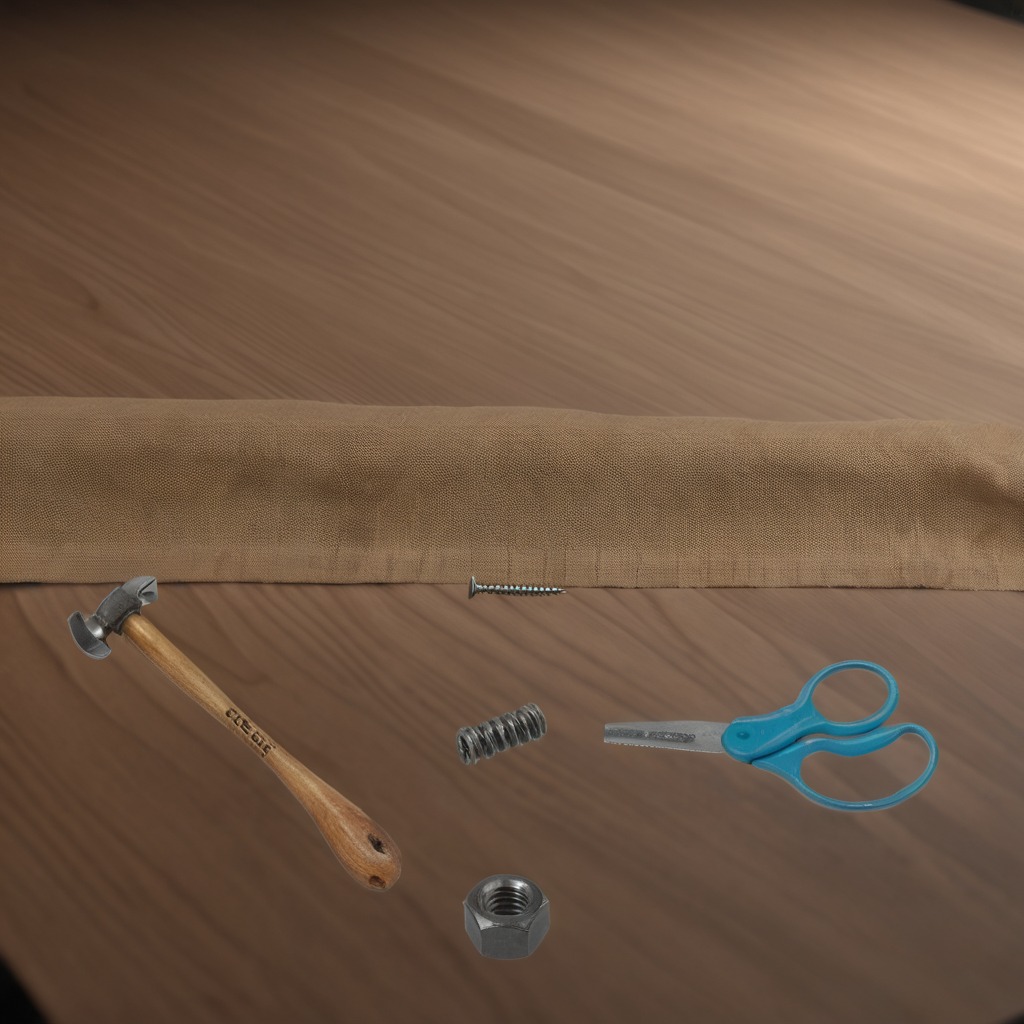
A metal machine screw, a hammer, a coiled metal spring, a metal nut, and a pair of scissors are lying on the wooden table.